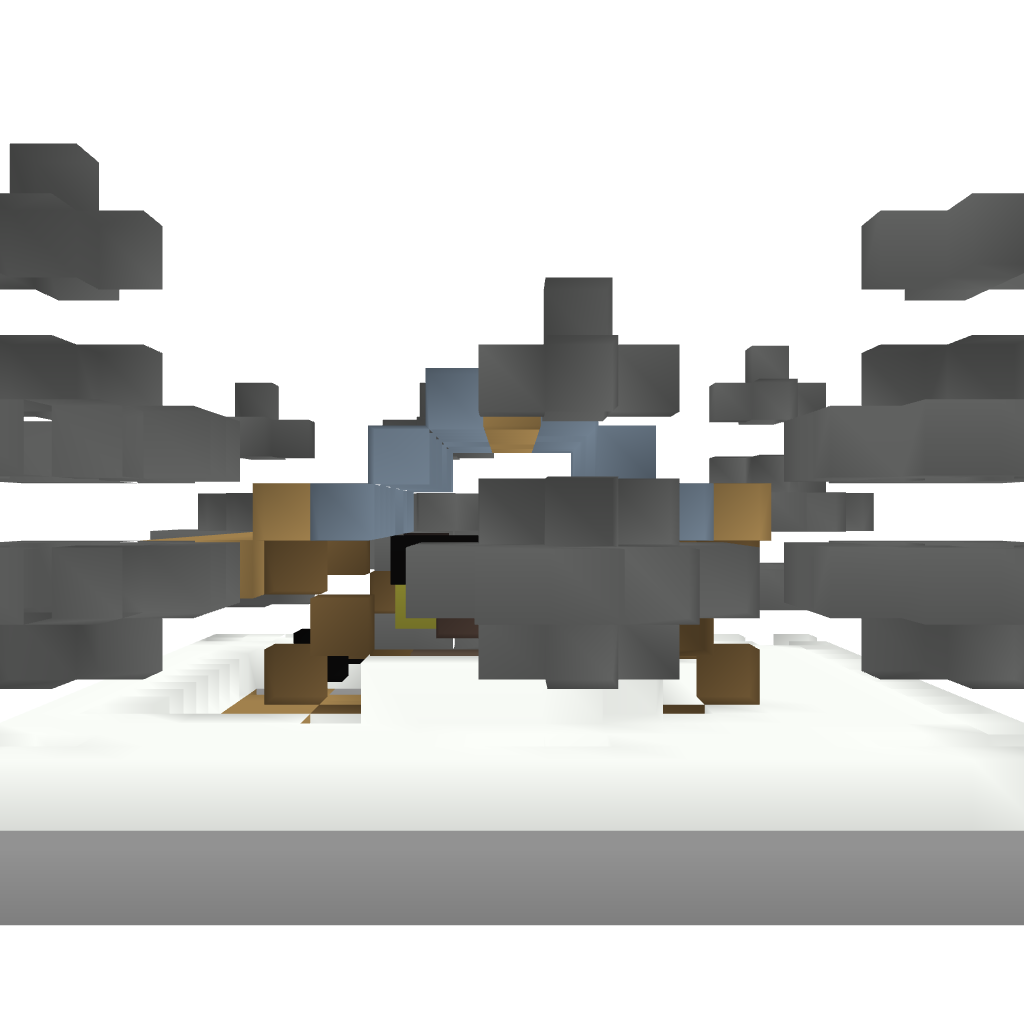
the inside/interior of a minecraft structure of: Taiga Hut